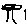
Label: tree